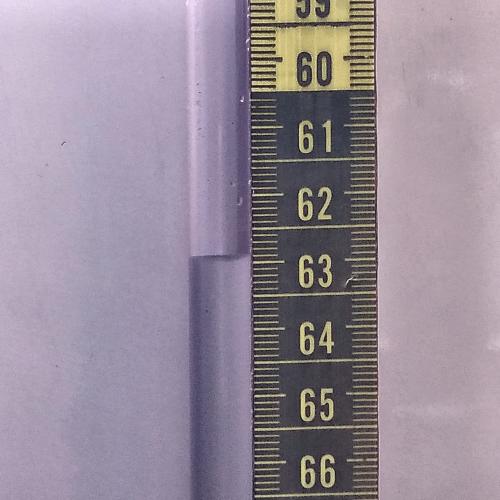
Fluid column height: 62.9 cm